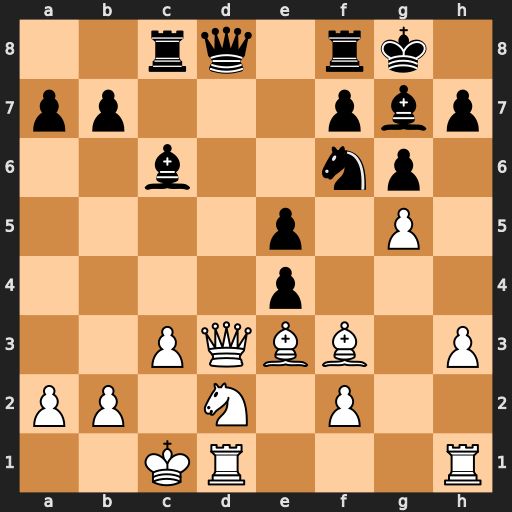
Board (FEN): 2rq1rk1/pp3pbp/2b2np1/4p1P1/4p3/2PQBB1P/PP1N1P2/2KR3R
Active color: w
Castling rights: -
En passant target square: -
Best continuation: Qxd8 Rfxd8 gxf6 exf3 fxg7